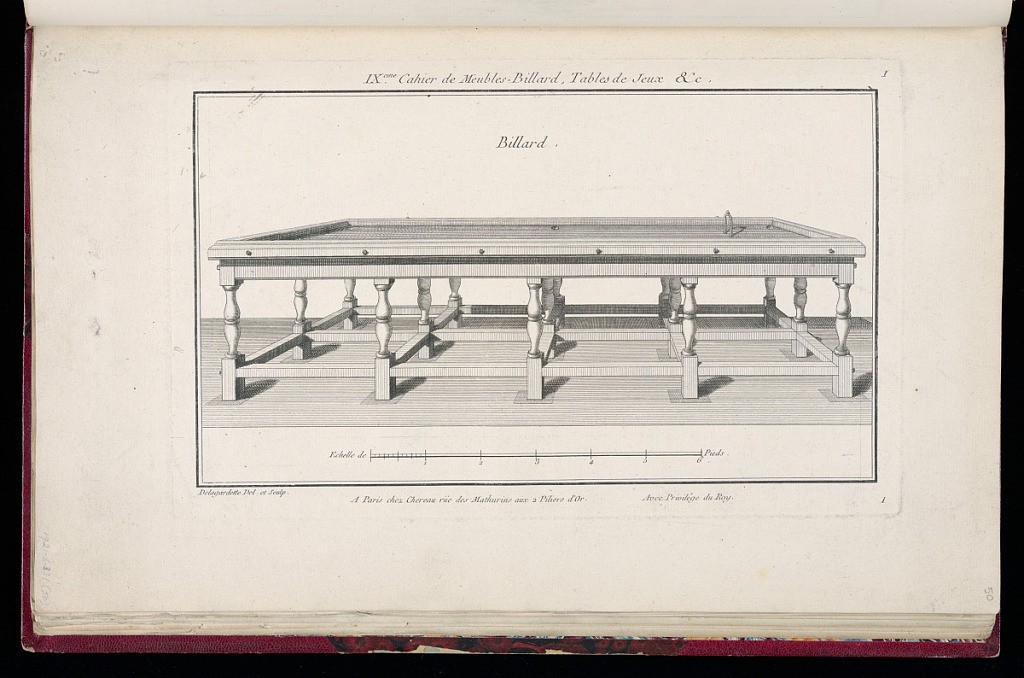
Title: Billard
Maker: Pierre Claude Delagardette, French, 1745 - 1792
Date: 1775-1788
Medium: Etching on off-white laid paper
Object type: Print
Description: Design for a large billiard table. The plate is signed and numbered.